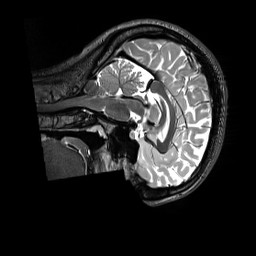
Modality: T2w
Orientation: sagittal
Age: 24
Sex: female
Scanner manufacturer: siemens
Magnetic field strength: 3 T
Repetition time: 3.2 s
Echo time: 0.728 s